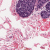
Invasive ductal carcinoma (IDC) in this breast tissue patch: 0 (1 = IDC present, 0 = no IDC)